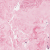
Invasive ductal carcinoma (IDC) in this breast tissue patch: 0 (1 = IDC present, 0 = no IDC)